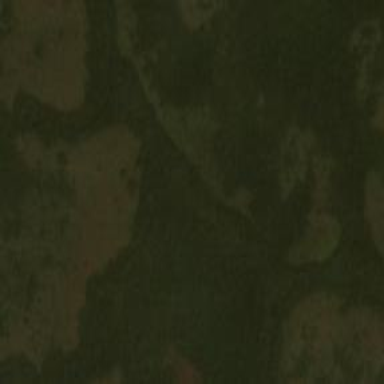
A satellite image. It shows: Savanna grassland.